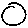
Label: circle